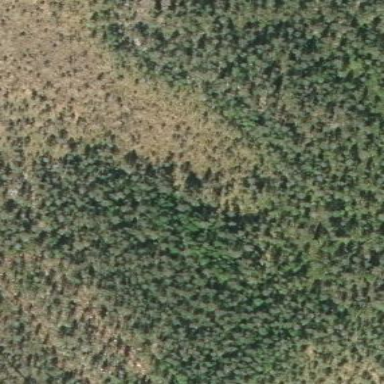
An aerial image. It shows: Woodland consisting mainly of needle-leaved trees.